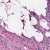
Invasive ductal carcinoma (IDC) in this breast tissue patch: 1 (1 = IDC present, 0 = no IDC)